Chest X-ray:
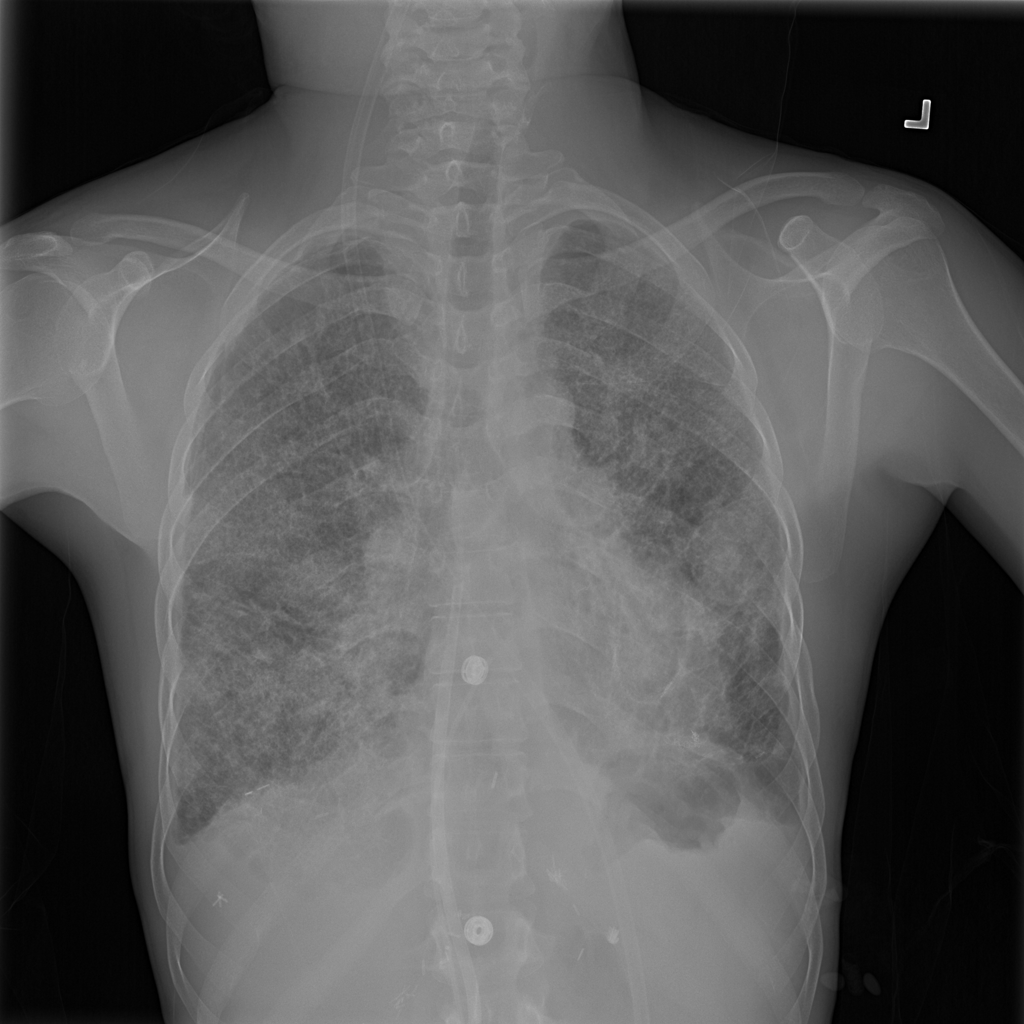
Findings: Consolidation, Pleural Thickening, Fibrosis
No abnormal finding: no